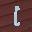
Label: 1